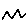
Label: zigzag